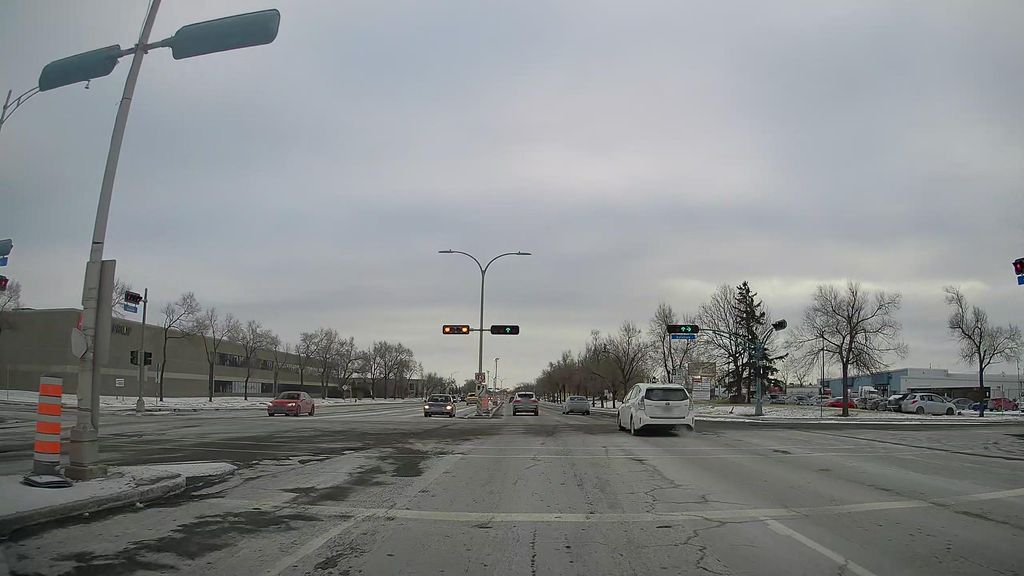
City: montreal